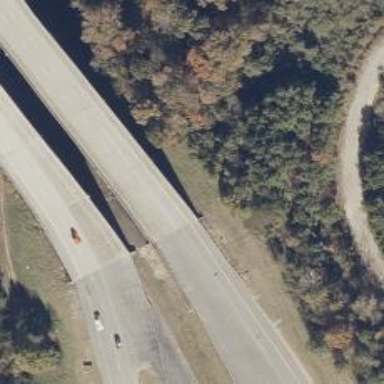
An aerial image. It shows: Bridge.